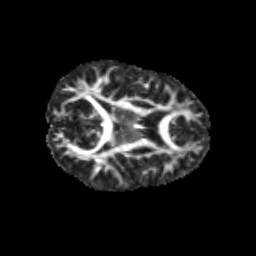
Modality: FA
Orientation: axial
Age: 13
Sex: male
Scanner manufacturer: siemens
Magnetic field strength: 3 T
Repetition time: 3.8 s
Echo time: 0.07 s